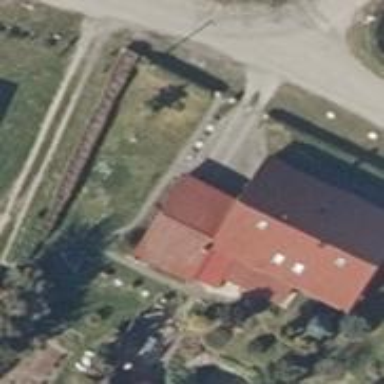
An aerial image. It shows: Simple and straightforward house.